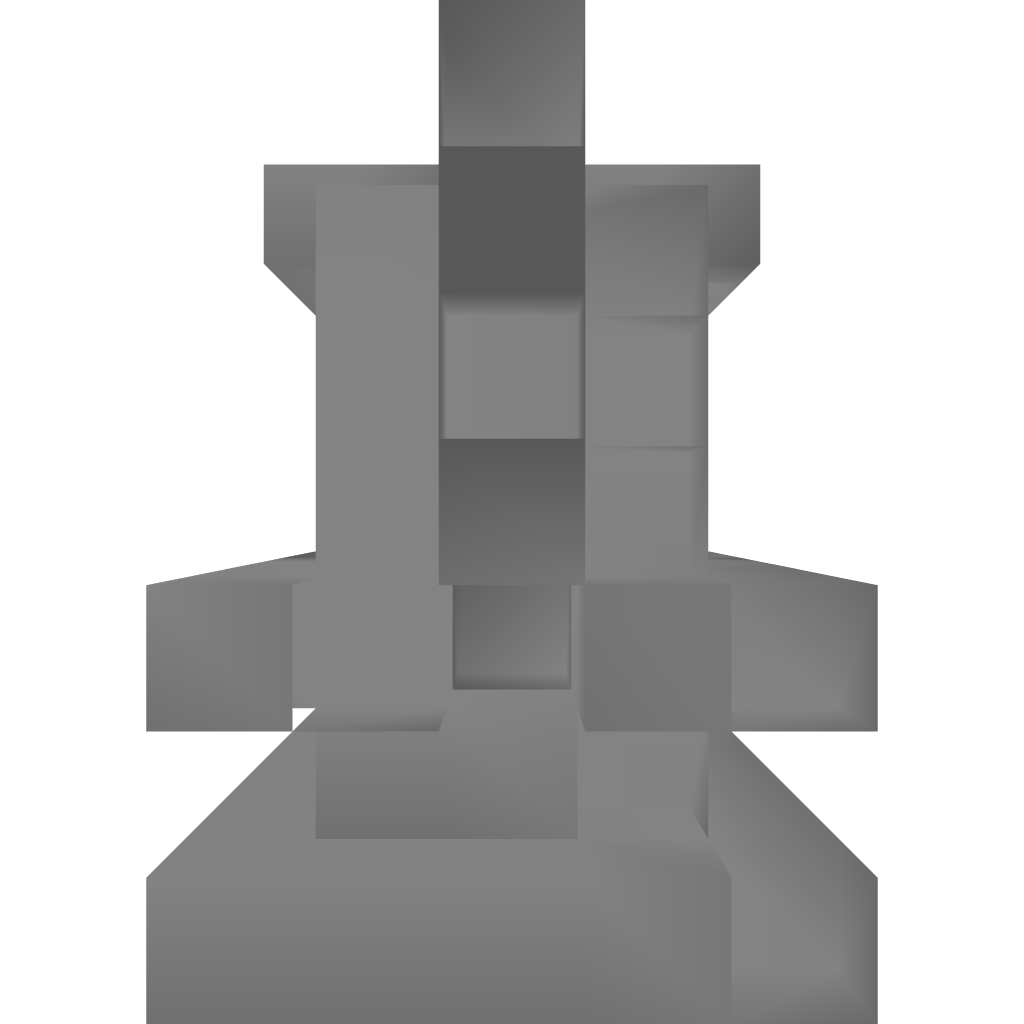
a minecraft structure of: Automatic Piston Gate bad low quality